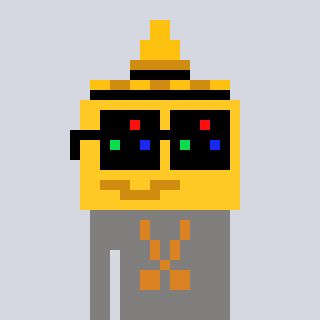
a pixel art character with square black sunglasses, a mustard-shaped head and a bluegrey-colored body on a cool background